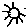
Label: sun